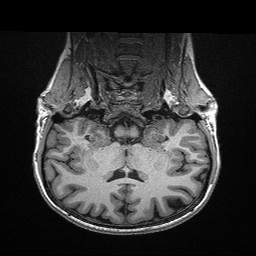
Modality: T1w
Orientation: sagittal
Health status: healthy
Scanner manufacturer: siemens
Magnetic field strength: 3 T
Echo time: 0.00298 s